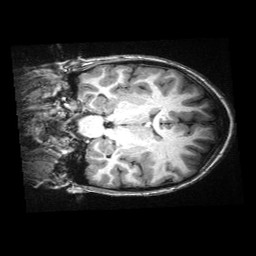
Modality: T1w
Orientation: coronal
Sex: male